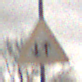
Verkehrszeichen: Gegenverkehr
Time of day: Midday
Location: Outdoor (Nature)
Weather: Overcast
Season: NotSpecified
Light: Natural